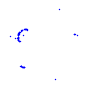
Particle: pion